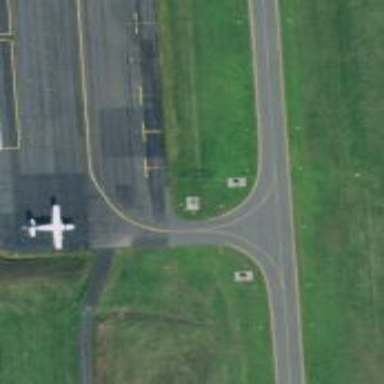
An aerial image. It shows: Asphalt taxiway at the airport.